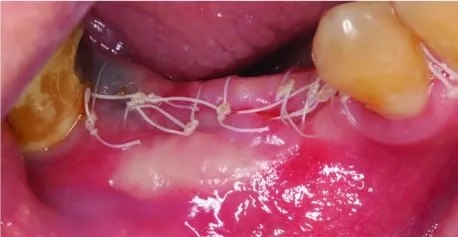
The patient at 2 weeks follow-up.
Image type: medical_photograph (other_medical_photograph)